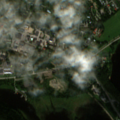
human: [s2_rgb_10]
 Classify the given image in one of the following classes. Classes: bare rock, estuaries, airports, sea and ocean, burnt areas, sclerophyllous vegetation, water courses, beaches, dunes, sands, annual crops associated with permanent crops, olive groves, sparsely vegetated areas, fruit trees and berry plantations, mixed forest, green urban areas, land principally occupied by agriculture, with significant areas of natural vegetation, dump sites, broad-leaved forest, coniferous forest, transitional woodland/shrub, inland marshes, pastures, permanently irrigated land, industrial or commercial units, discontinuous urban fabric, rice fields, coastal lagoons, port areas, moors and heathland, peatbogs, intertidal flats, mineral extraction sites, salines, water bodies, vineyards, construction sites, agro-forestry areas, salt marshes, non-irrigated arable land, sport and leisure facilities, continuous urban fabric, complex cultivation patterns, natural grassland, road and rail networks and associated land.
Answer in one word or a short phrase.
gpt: discontinuous urban fabric, industrial or commercial units, land principally occupied by agriculture, with significant areas of natural vegetation, coniferous forest, water bodies